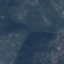
Label: HerbaceousVegetation